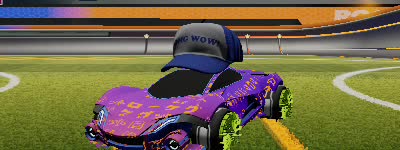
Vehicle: werewolf